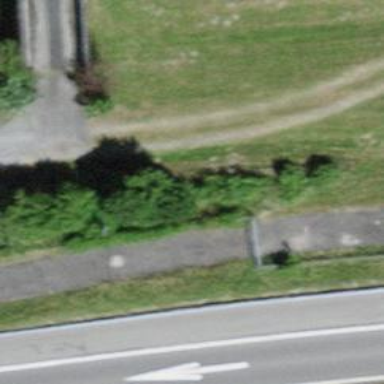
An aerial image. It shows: Lift gate barrier.